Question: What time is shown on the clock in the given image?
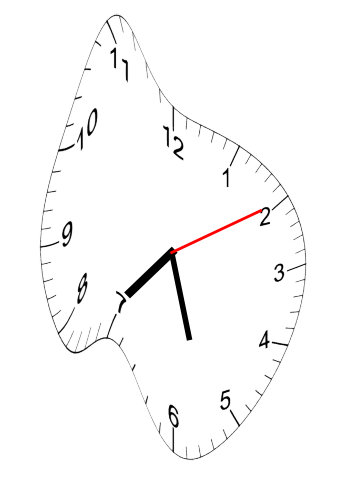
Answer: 07:27:10